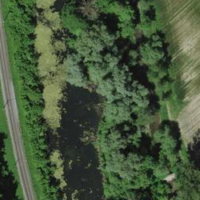
EUNIS habitat code: 44
Species observed at this site:
Alnus incana
Sambucus racemosa
Alnus glutinosa